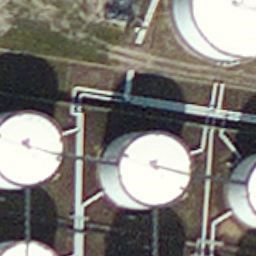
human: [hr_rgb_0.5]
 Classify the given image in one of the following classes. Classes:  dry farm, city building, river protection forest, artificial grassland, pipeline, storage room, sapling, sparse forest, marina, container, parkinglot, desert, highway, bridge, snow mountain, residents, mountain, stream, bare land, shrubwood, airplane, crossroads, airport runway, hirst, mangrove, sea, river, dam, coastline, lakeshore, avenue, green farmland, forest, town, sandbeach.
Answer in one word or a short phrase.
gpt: storage room